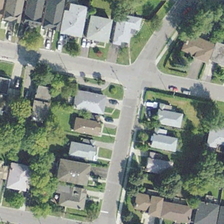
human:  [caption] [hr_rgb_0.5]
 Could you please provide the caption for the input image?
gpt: many buildings and green trees are in a dense residential area .

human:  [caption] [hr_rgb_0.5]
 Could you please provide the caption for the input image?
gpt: many buildings and green trees are in a dense residential area .

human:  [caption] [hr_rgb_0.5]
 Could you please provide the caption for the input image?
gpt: many buildings and green trees are in a dense residential area .

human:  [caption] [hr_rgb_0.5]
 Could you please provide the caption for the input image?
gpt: many buildings and green trees are in a dense residential area .

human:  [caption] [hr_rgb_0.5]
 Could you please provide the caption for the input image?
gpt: many buildings and green trees are in a dense residential area .